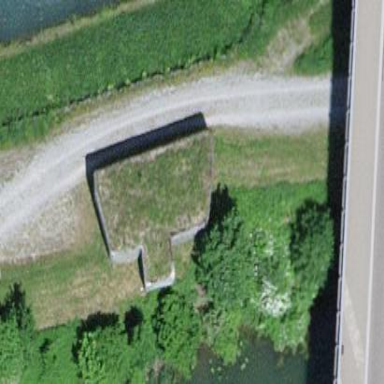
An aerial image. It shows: Military bunker for protection and defense.